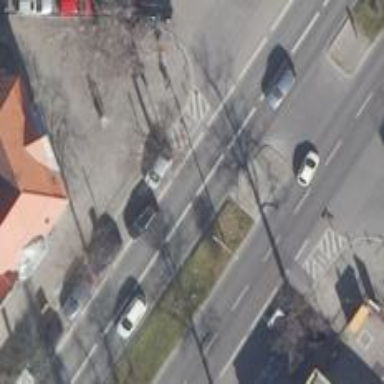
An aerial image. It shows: Unmarked crossing on the road.